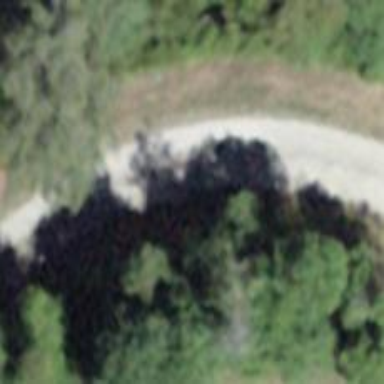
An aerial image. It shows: Downhill track of grade 3 with classic grooming.